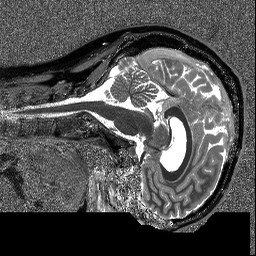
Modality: T1map
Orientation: sagittal
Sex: male